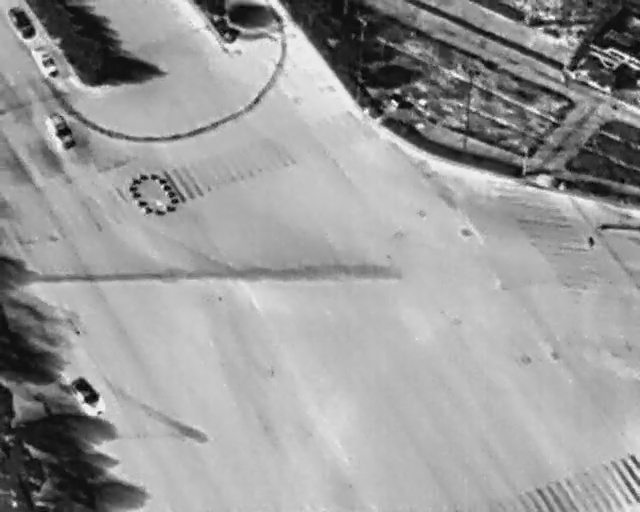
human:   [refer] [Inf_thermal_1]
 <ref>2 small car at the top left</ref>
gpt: <box>[[4, 10, 9, 13, 145], [0, 2, 6, 5, 154]]</box>